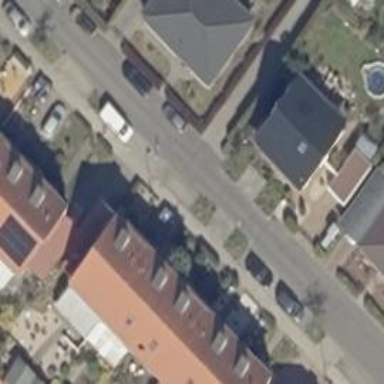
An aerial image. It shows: Uncontrolled crossing with choker for traffic calming.